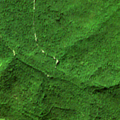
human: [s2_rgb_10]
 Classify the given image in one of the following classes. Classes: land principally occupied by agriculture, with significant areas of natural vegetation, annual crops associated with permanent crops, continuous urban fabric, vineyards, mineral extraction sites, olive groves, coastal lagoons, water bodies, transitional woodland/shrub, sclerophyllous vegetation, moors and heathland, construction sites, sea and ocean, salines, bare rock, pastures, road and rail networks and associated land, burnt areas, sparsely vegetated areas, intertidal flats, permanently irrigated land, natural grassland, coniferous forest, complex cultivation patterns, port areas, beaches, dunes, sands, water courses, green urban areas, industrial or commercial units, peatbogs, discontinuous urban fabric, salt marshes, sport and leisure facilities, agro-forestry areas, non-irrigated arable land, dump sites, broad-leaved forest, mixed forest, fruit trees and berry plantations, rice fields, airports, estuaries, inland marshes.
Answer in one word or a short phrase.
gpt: broad-leaved forest